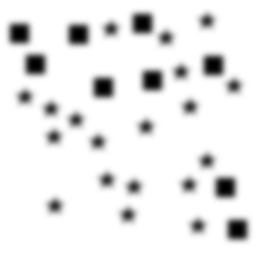
Squares: 9
Triangles: 0
Stars: 19
Total shapes: 28